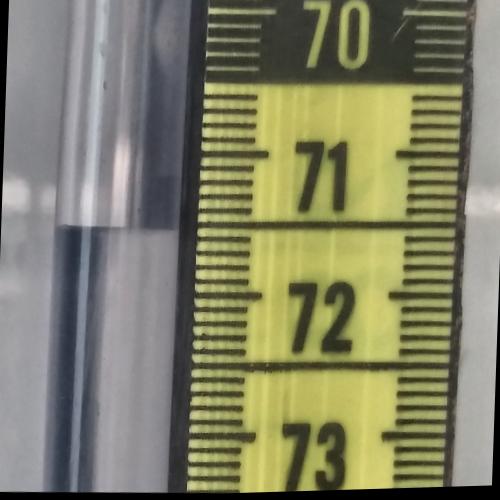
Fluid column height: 71.5 cm